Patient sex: M
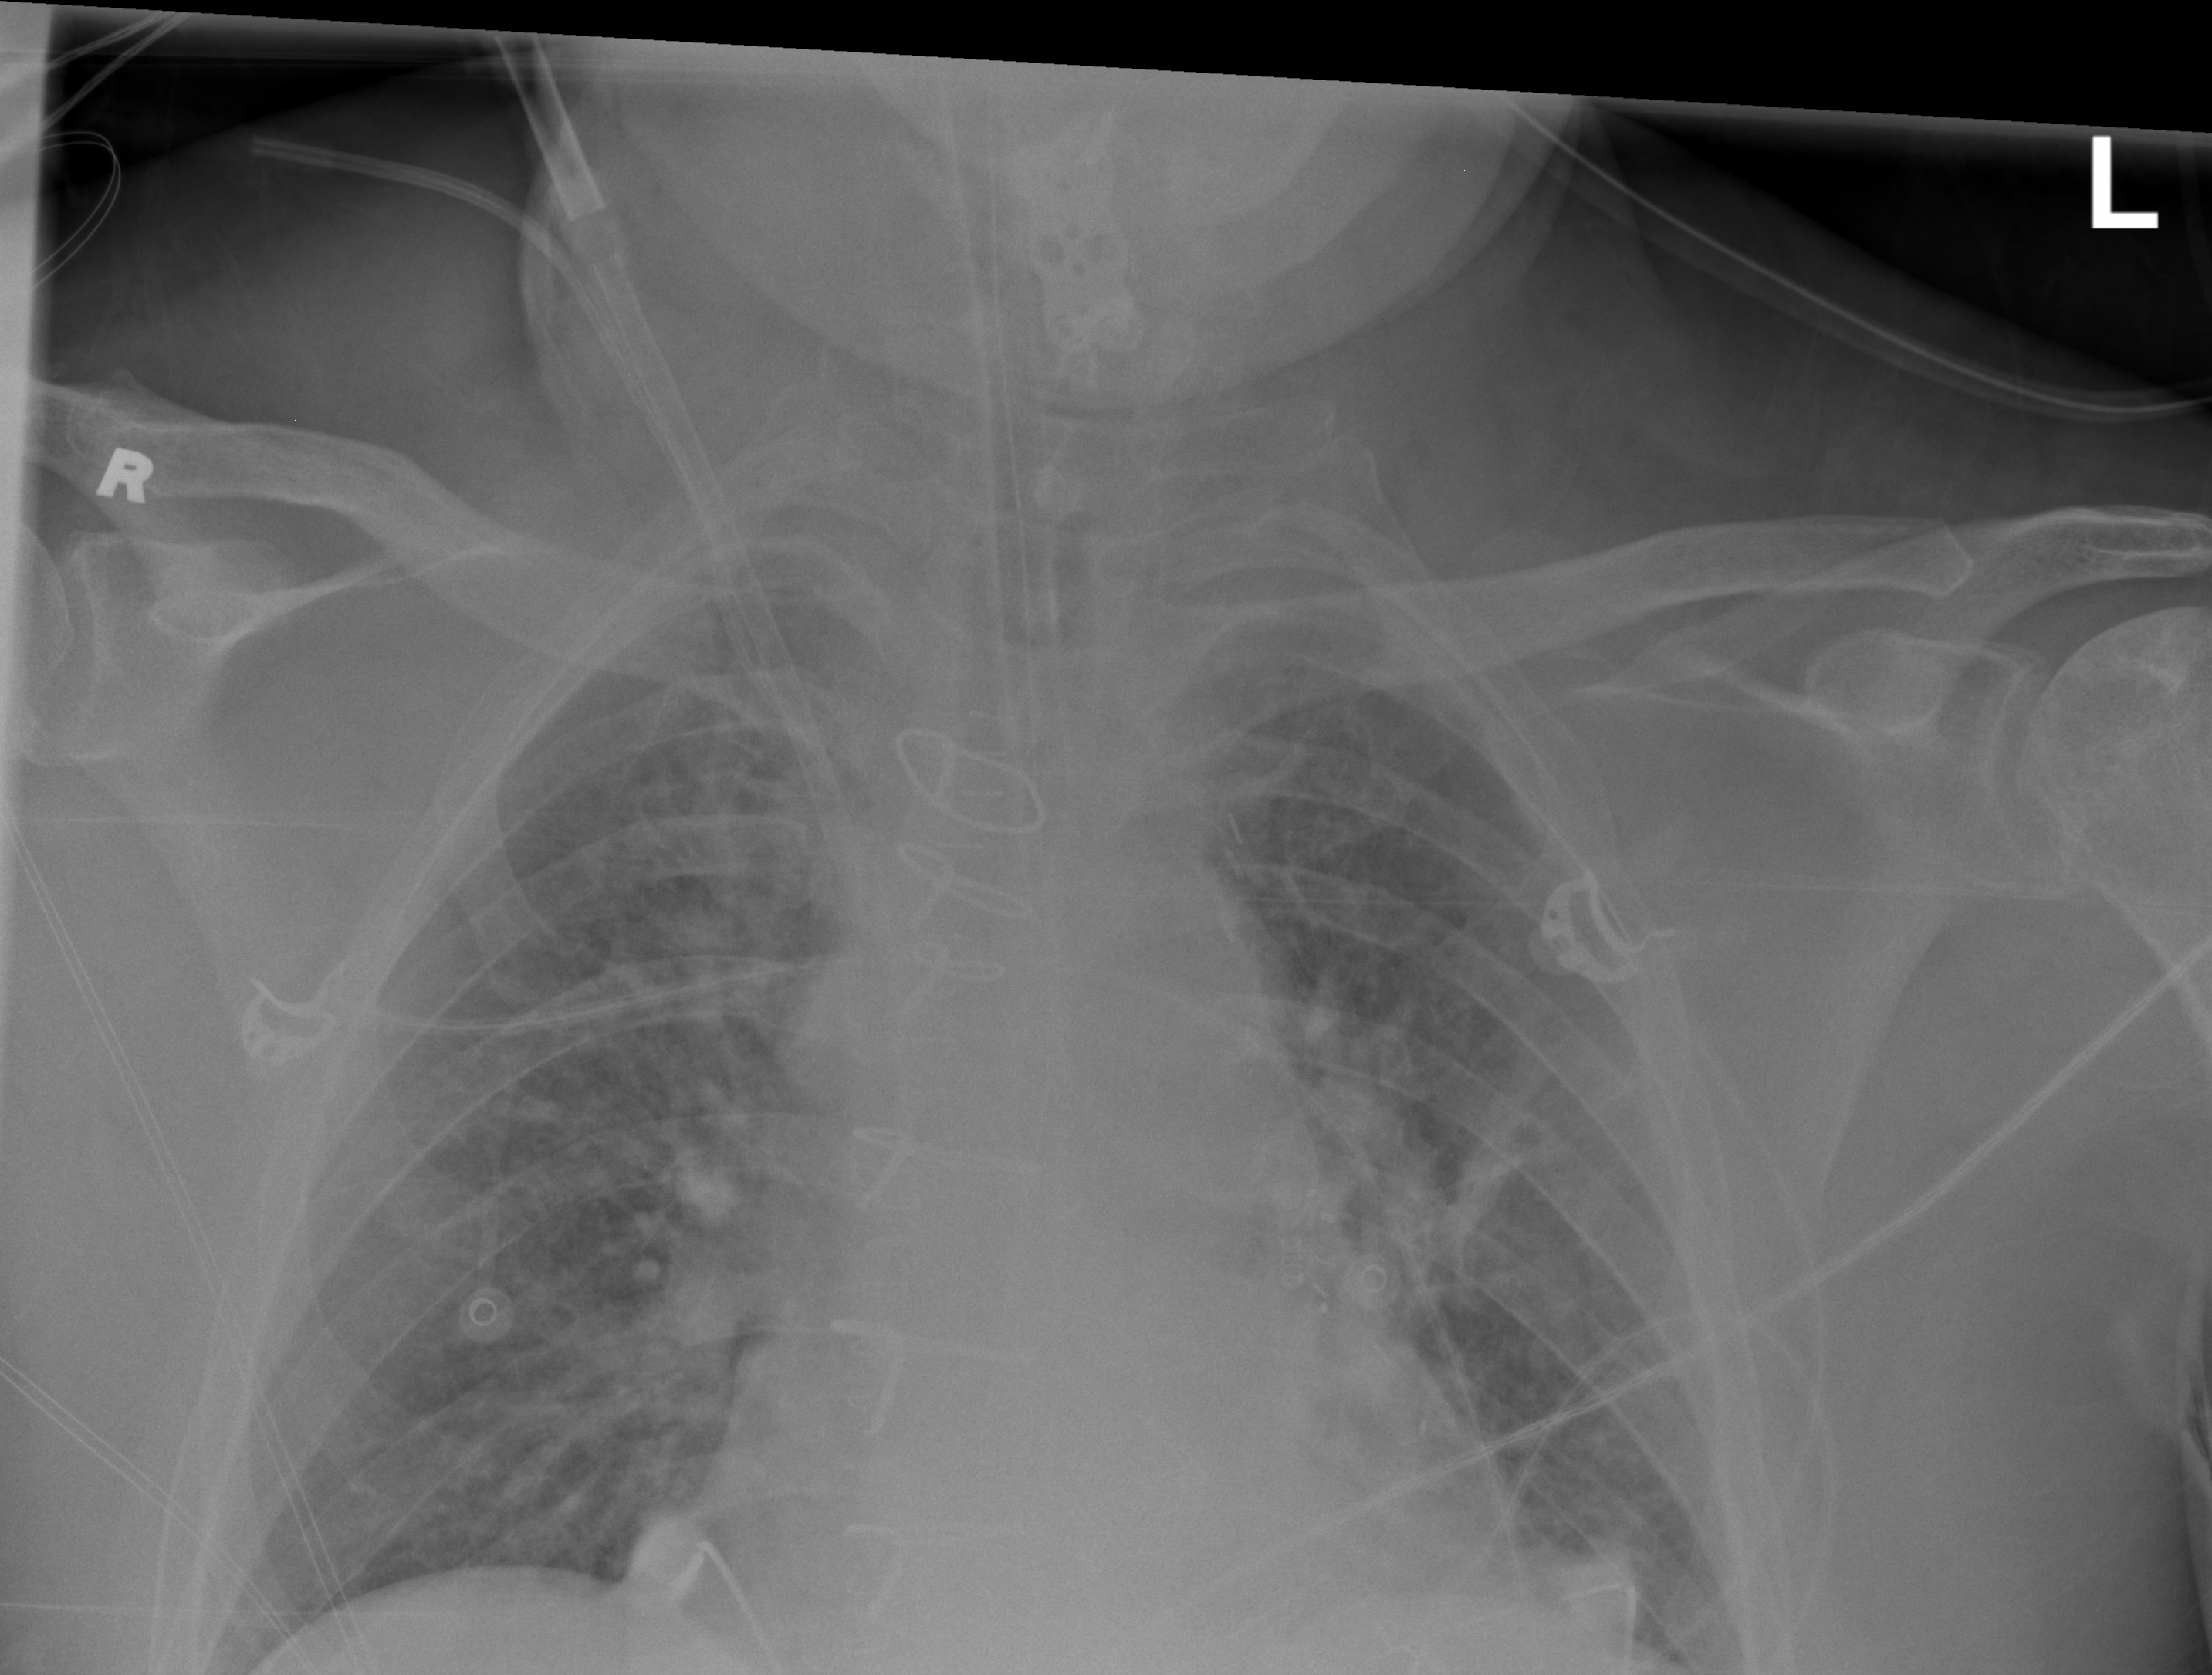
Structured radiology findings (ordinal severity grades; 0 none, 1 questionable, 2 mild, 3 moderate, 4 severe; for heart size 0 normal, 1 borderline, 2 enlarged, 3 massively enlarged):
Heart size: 1
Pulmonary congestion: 2
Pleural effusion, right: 0
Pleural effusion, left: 0
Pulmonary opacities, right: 2
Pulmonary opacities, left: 2
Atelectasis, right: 0
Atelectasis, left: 0